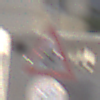
Verkehrszeichen: SchneeOderEisglaette
Zusatzzeichen unten: Geschwindigkeit90
Umgebung: Outdoor, Urban
Tageszeit: MorningAfternoon
Wetter: PartlyCloudy
Licht: Natural
Jahreszeit: NotSpecified
Kontrast: HighContrast